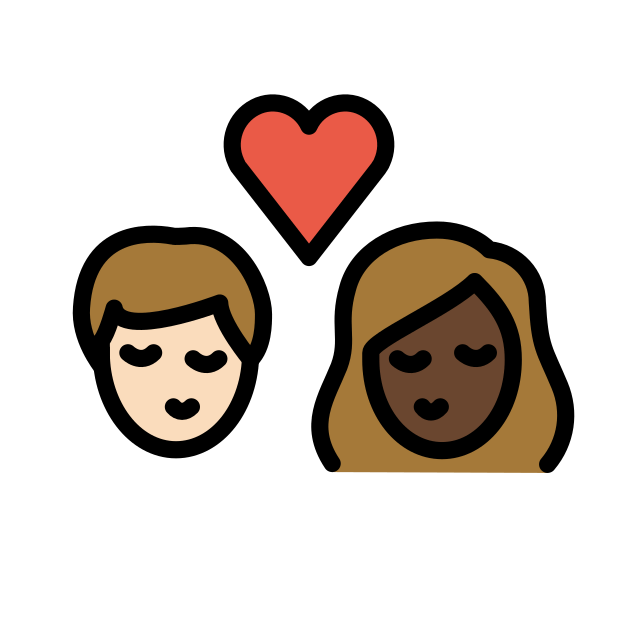
kiss: person, person, light skin tone, dark skin tone